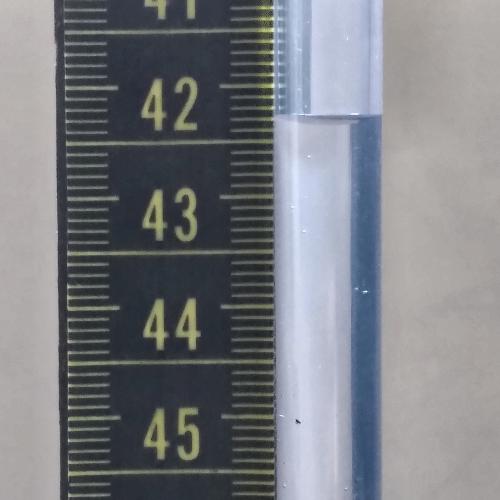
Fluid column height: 42.3 cm